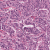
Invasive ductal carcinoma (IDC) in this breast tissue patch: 1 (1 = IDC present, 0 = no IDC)